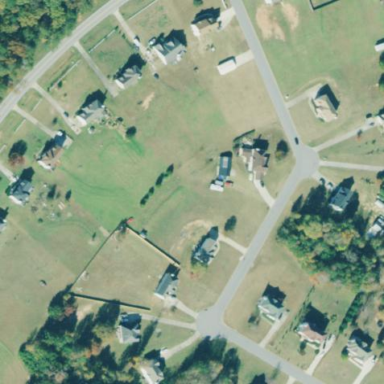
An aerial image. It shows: Residential area in rural setting.